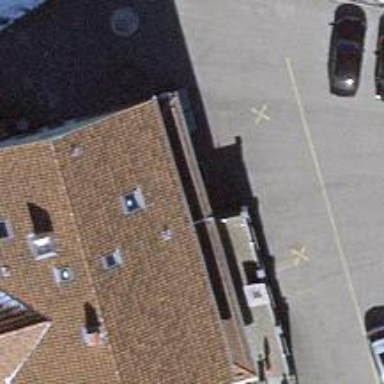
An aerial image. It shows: Charging station.